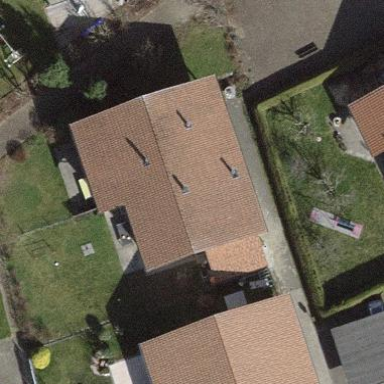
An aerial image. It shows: Terrace building.